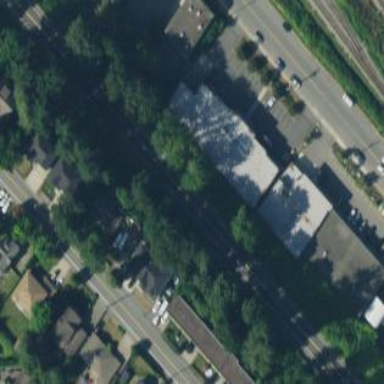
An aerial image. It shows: Commercial building with trade shop.